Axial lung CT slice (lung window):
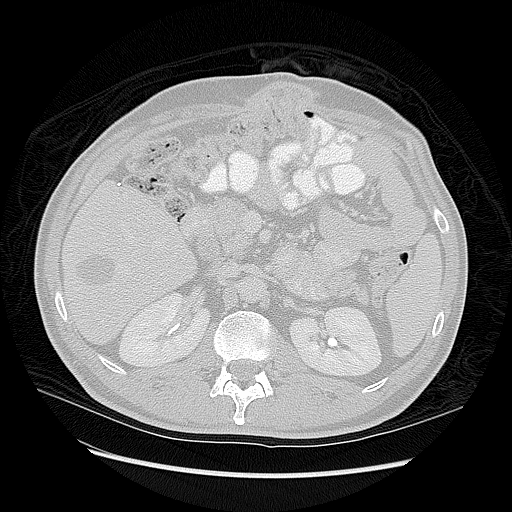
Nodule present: no